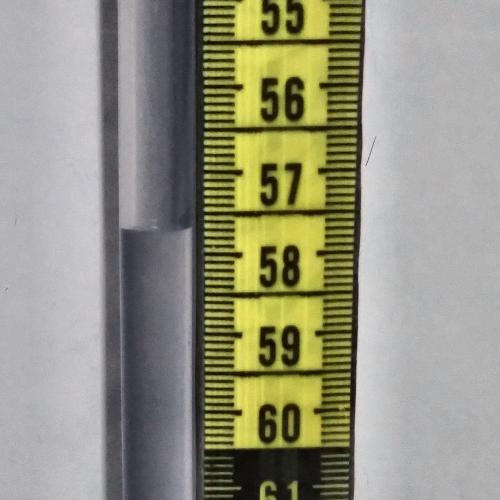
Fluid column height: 57.7 cm